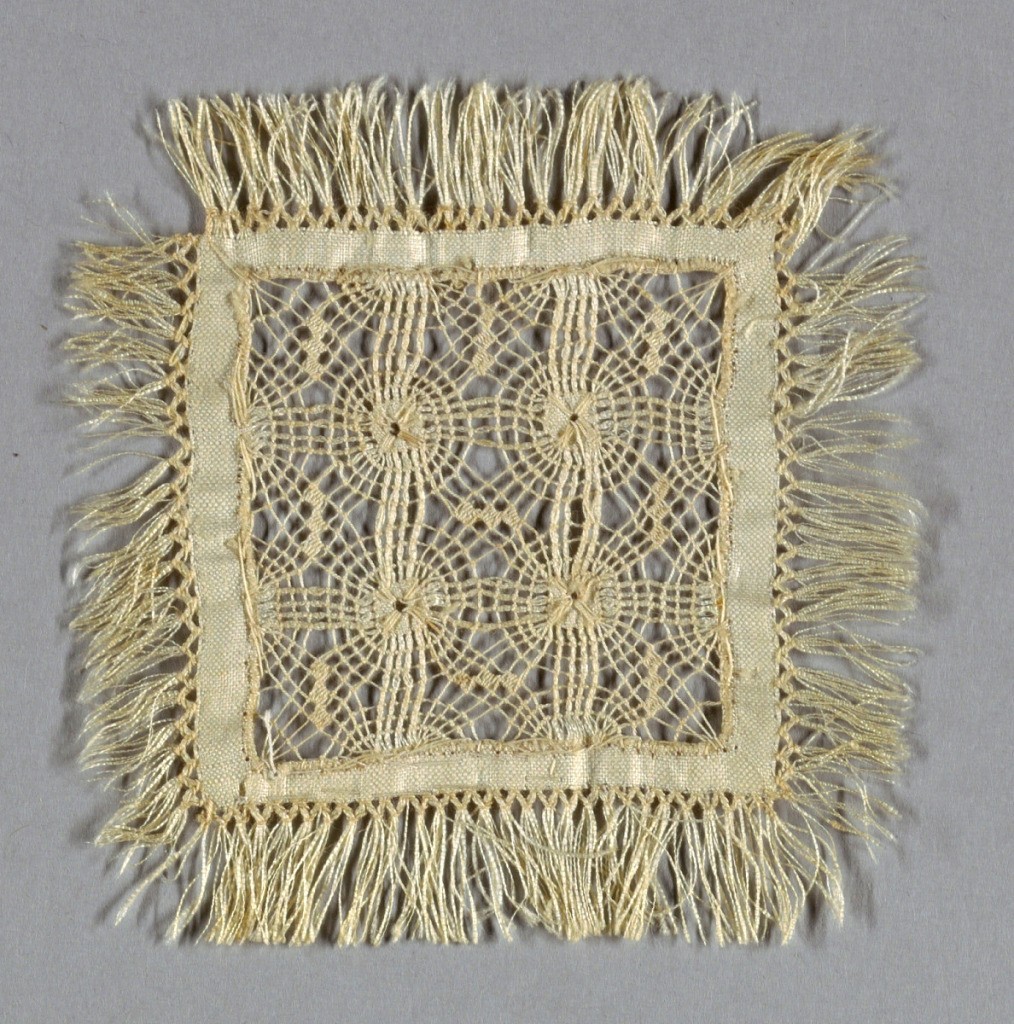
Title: Sample
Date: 1892
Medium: linen Technique: grid of withdrawn element with needle lace, reticella style
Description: Square of fringed linen with center portion ornamented with drawn and cutwork with lace stitches. One of six samples mounted on a piece of blue satin ribbon.